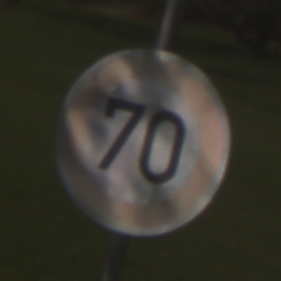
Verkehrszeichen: Geschwindigkeit70
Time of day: Night
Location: Outdoor (Nature)
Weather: Clear
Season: NotSpecified
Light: Natural